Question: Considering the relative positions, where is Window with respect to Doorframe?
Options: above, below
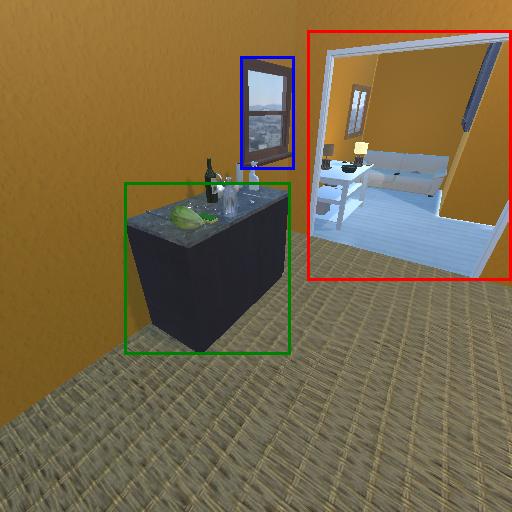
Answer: above